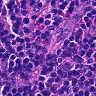
Metastatic tissue present: no